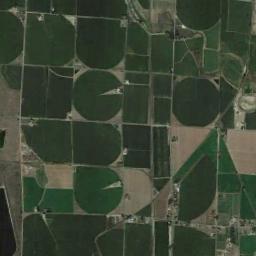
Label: circular_farmland